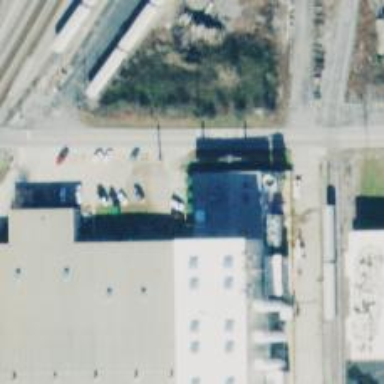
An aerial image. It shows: Industrial substation.